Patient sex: M
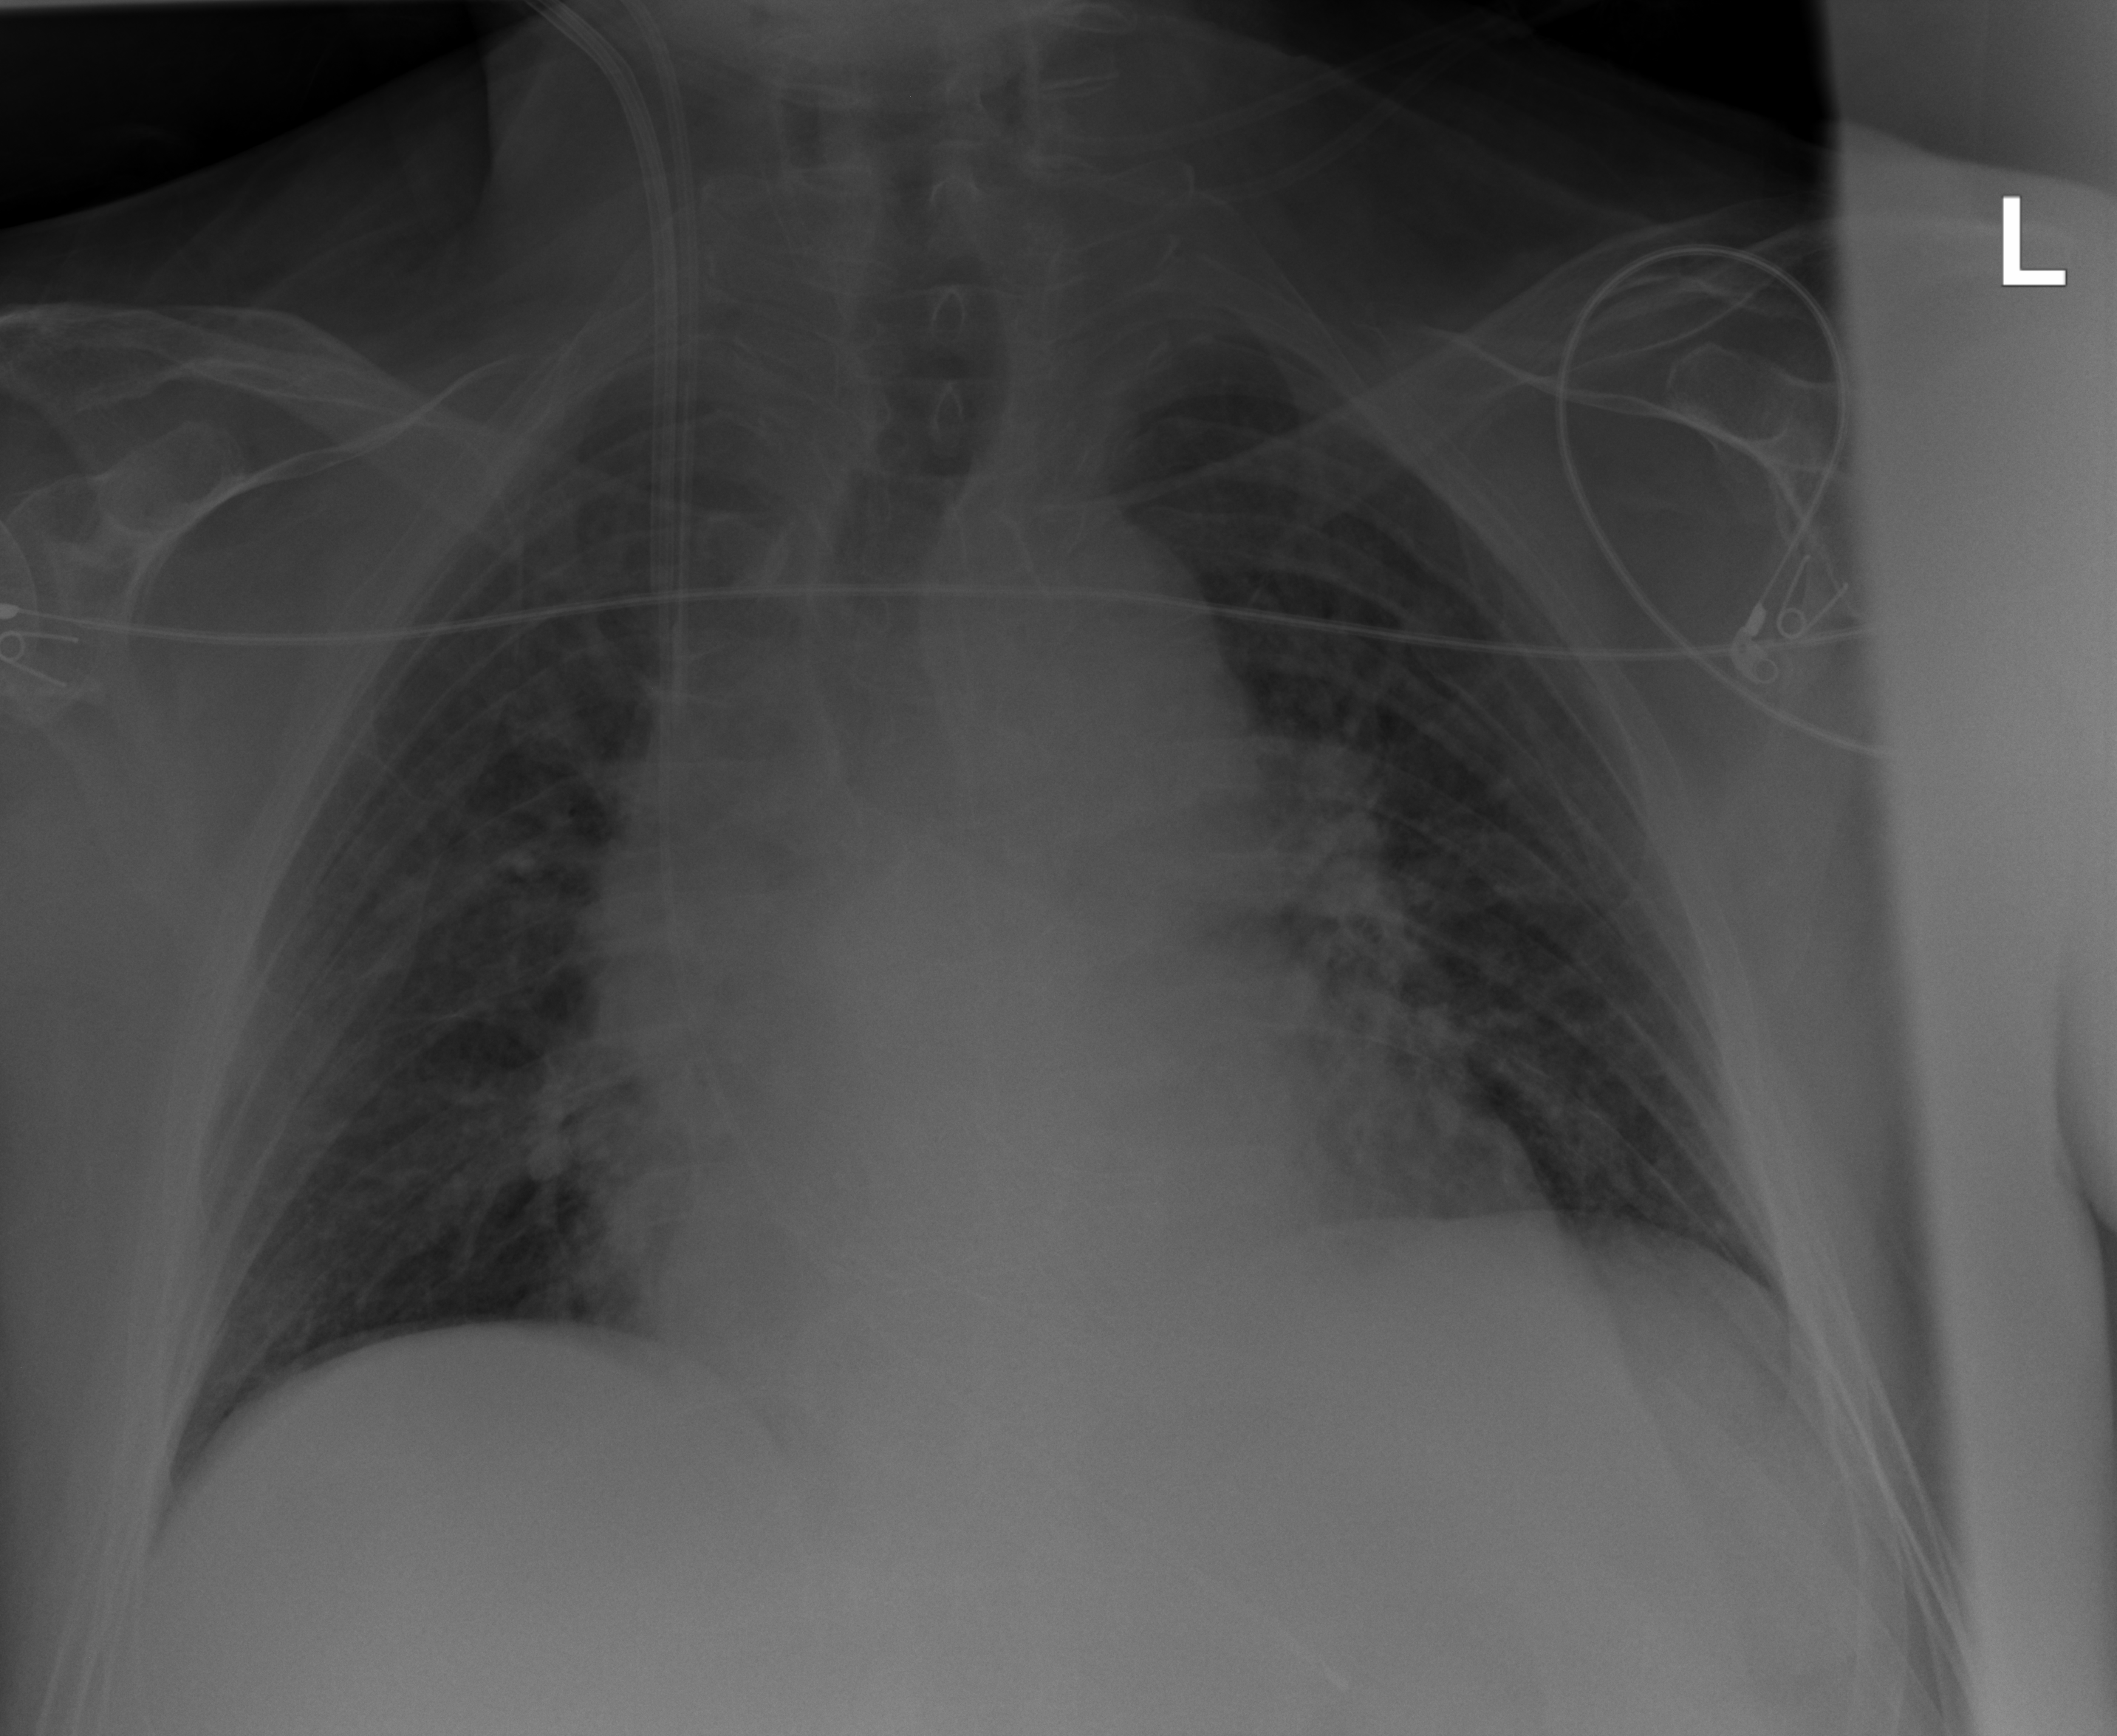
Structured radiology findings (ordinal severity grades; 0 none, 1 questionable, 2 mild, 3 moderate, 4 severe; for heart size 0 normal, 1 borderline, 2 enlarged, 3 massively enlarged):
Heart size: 2
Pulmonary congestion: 3
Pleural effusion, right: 0
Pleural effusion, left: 0
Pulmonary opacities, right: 1
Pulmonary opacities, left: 1
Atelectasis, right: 2
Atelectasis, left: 1